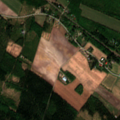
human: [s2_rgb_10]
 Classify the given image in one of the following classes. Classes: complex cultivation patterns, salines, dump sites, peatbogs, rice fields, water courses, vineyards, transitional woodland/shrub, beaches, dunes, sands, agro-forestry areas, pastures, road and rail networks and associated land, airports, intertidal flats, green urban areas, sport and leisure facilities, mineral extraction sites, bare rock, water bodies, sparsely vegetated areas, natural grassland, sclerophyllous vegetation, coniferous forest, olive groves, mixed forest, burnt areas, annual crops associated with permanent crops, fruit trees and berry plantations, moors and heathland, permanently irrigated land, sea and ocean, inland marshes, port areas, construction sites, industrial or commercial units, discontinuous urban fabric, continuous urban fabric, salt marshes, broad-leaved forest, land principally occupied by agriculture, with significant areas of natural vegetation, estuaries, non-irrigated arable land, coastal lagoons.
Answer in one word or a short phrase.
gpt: non-irrigated arable land, land principally occupied by agriculture, with significant areas of natural vegetation, coniferous forest, mixed forest, transitional woodland/shrub